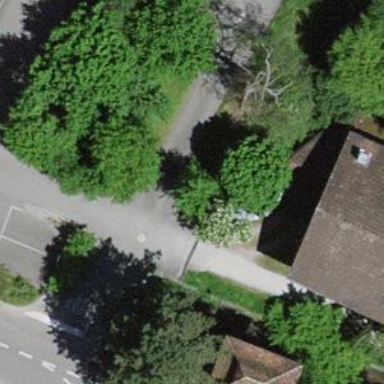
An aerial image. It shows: Footway with fine gravel surface.